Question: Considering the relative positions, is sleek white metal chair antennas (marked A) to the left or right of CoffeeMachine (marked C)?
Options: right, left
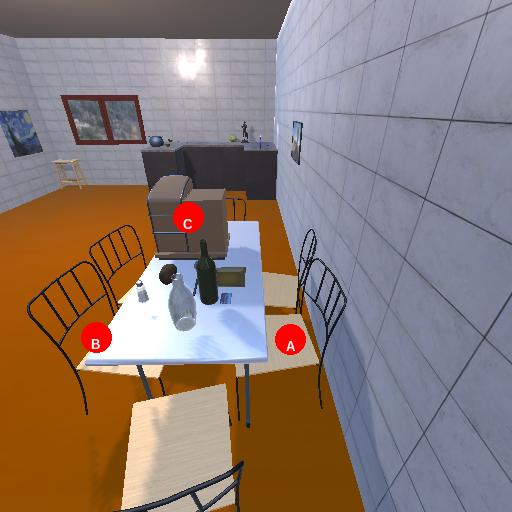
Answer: right